高一 · 代数
已知函数 $f(x)=x^{2}-b x+3$.

(1) 若 $f(0)=f(4)$, 求函数 $f(x)$ 的零点;

(2) 若函数 $f(x)$ 一个零点大于 1 , 另一个零点小于 1 , 求 $b$ 的取值范围.
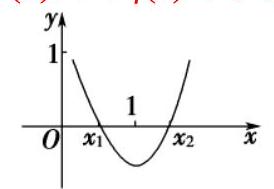
答案: 【解】(1) 由 $f(0)=f(4)$, 得 $3=16-4 b+3$, 即 $b=4$, 所以 $f(x)=x^{2}-4 x+3$, 令 $f(x)=0$,即 $x^{2}-4 x+3=0$, 得 $x_{1}=3, x_{2}=1$,所以 $f(x)$ 的零点是 1 和 3 .

(2)因为 $f(x)$ 的零点一个大于 1 , 另一个小于 1 , 如图。

需 $f(1)<0$, 即 $1-b+3<0$, 所以 $b>4$.

故 $b$ 的取值范围为 $(4,+\infty)$.